Question: I am using phpstorm. If a class is not imported properly via its use statement, I get a rather low-contrast indication, brown on gray background.
As this is a serious error I want to change that specific color into something more drastic. How to change that color?
A picture speaks more than words::

I am talking about the backgroud of 'getCount'-method and the 'AssetRepository' class usage.
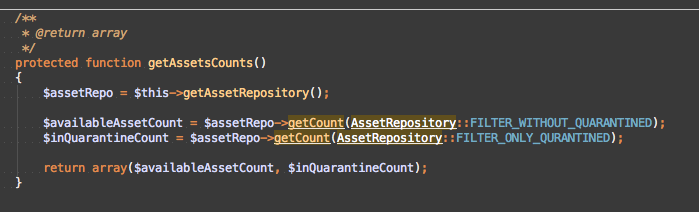
Answer: You can here: 'Settings | Editor | Colors & Fonts | General | Warning' (this is IDE-wide setting and will affect ALL projects)
-- from "Warning" to "Error" (or introduce your own with your own colors) in 'Settings | Inspections | PHP | Undefined | Undefined method' (this is project-level setting so it could be different from project to project).